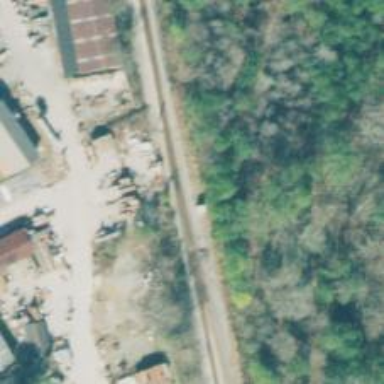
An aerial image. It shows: Site related to the railway.